Question: I'd like to create a matrix like this one:

It's the transform of a graph in a matrix where 'a', 'b', 'c' and so on are the vertices and the values represent '0' if the vertices are disconnected and '1' if they're connected.
I take two vertices randomply (i.e. 'c' and 'd') and I'd like to access the value of those vertices in the matrix as M[c][d] and, also, M[d][c].
How can I do this?
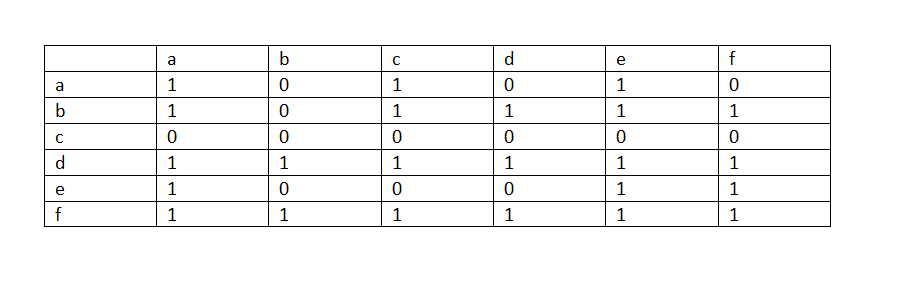
Answer: If you trylly want to use letters ('chars') as indexes then you'll have to take an alternative approach. You can create your own structure that takes 'char' as an index. Since a two dimensional array can be seen as an array of arrays, you can use a 'Map' or 'Map' objects.
You won't be able to access the objects the way you expect with this, instead you'll have to invoke 'map.get('c').get('d')'.
Another approach is to create a sort of "rosetta stone" that translates your 'char' into the corresponding index. This is particulary useful for small graphs, since big ones generate inmense matrices and getting the index there depends on how will you address them. For example:
'''
public class IndexInterpreter {
//Using a switch here to illustrate, you can make your own mapping logic.
public static int getIndex(char letter) {
switch(letter) {
case 'a':
return 0;
case 'b':
return 1;
//the swtich goes on and on...
}
}
}
'''
and then, while calling the matrix you just translate the letters into their corresponding indexes:
'''
int i1 = IndexInterpreter.getIndex('c');
int i2 = IndexInterpreter.getIndex('d');
m[i1][i2]
'''
or, if you like
'''
m[IndexInterpreter.getIndex('c')][IndexInterpreter.getIndex('d')]
'''